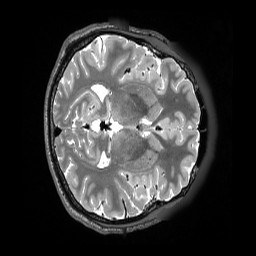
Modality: T2w
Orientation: axial
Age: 38
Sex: male